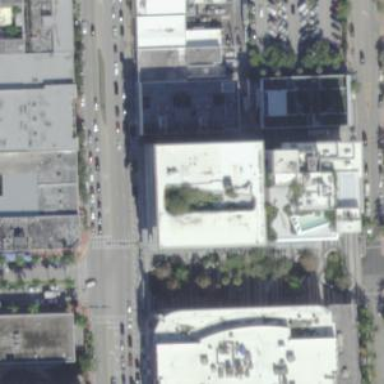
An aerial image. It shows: Multi-story parking building that also serves as event location. It can accommodate up to 300 cars. There is penthouse with sloped garden on top.